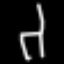
Label: chair